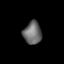
Tissue: lung
Cell type: Endothelial cells
Senescence score: 0.5522
Nuclear area (px): 403
Mean DAPI intensity: 106.645